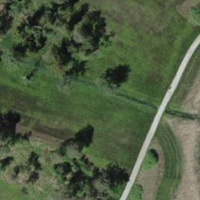
EUNIS habitat code: 16
Species observed at this site:
Chroicocephalus ridibundus
Ischnura elegans
Acrocephalus arundinaceus
Mentha aquatica
Parnassia palustris
Lysimachia vulgaris
Succisa pratensis
Alisma plantago-aquatica
Milvus milvus
Sympetrum fonscolombii
Phylloscopus trochilus